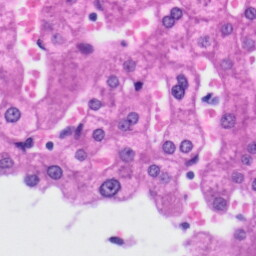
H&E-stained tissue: Liver